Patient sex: M
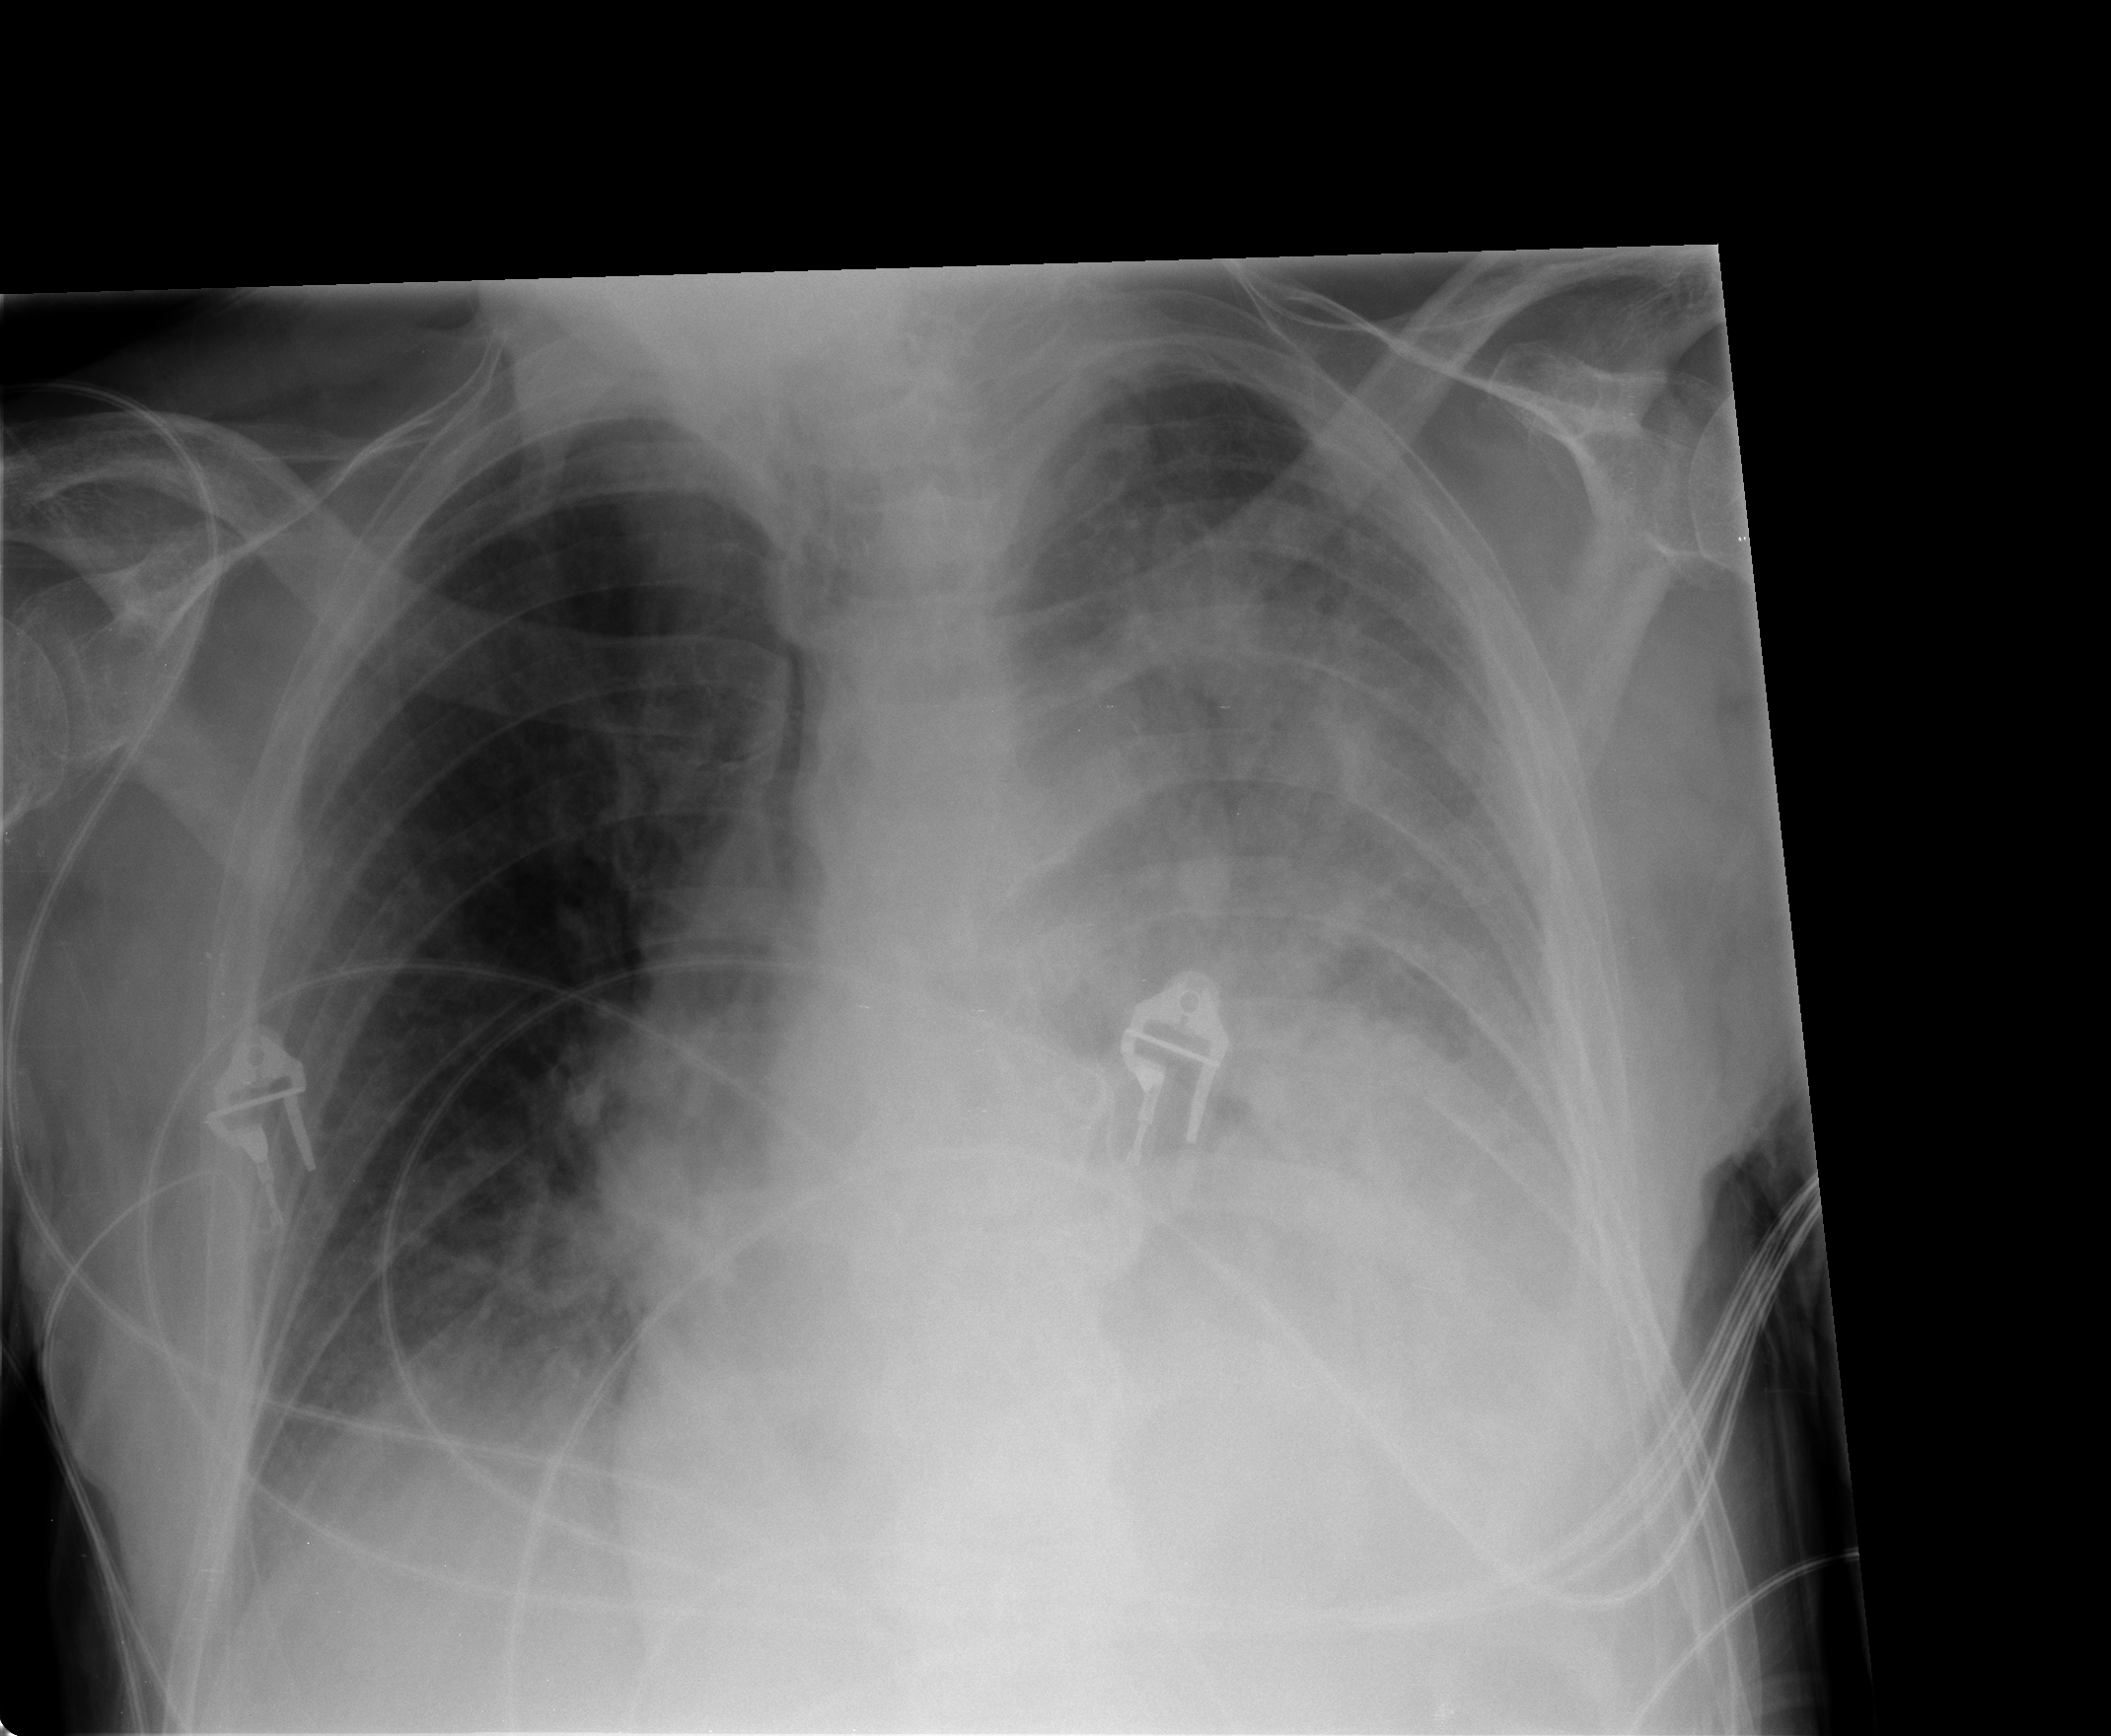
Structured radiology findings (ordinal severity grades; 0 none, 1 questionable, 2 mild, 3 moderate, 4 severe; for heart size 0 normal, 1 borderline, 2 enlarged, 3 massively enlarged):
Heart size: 2
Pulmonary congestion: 3
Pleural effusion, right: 2
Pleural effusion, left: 3
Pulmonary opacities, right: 1
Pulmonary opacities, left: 1
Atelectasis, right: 2
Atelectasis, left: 2